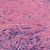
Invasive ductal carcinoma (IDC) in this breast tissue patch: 1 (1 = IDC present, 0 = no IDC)